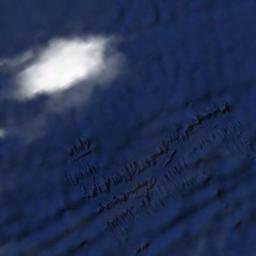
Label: cloud